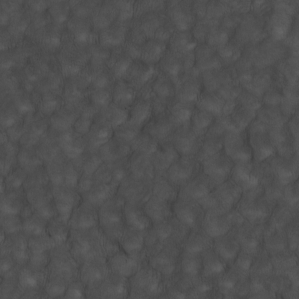
Label: non_frost